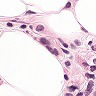
Metastatic tissue present: yes